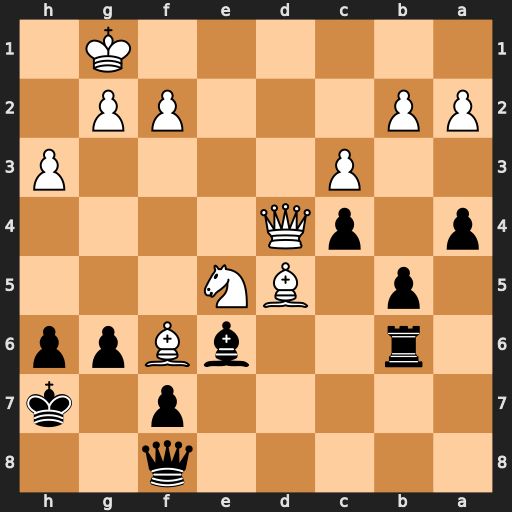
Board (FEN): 5q2/5p1k/1r2bBpp/1p1BN3/p1pQ4/2P4P/PP3PP1/6K1
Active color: b
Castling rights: -
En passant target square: -
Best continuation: Rd6 Qc5 Kg8